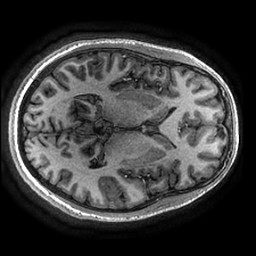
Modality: T1w
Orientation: axial
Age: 32
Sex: female
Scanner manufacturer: ge
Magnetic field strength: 3 T
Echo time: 0.002736 s